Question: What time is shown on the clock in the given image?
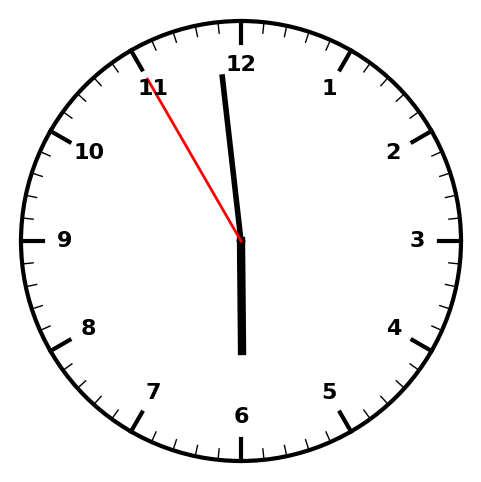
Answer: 05:58:55